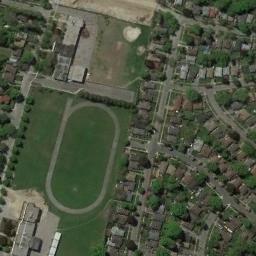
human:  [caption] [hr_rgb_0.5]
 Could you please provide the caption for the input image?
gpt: The track and field is built on the lawn, Next to the residential area and surrounded by a lot of vegetation .

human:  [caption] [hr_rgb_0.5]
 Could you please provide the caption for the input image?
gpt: There are numerous buildings near the ground track field .

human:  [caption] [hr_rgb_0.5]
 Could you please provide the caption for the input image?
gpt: The ground track field is on a lawn and is surrounded by lots of trees and houses arranged neatly .

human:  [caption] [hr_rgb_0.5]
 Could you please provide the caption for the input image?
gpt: The track in the field is not colored .

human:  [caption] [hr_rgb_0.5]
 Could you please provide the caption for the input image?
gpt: There are many buildings around the ground track field with a gray track .